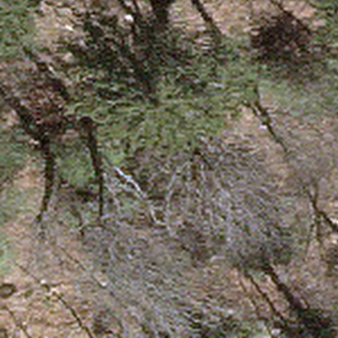
Label: other